Question: This is what my registration form looks like:

I want to make it so that if the user doesn't write anything in the given text boxes, a warning sign pops up and say that ' a username must be inputted' or something like that
but when i click the submit button, Value error occurs, saying that "The given username must be set"
'''
def register(request):
context = {
'error_message': None,
}
if request.method == 'POST':
username = request.POST['username']
password1 = request.POST['password1']
password2 = request.POST['password2']
email = request.POST['email']
if password1==password2:
if User.objects.filter(username=username).exists() or Person.objects.filter(username=username).exists():
context['error_message'] = 'imi sayongjungin aidiibnida.'
return render(request, 'UserAdministration/register.html', context)
elif User.objects.filter(email=email).exists() or Person.objects.filter(username=username).exists():
context['error_message'] = 'imi sayongjungin imeilibnida.'
return render(request, 'UserAdministration/register.html ', context)
else:
user = User.objects.create_user(
password=password1,
email=email,
username=username
)
user.save()
masked_username = generate_masked_username.generate_masked_username(username)
person = Person.objects.create(
username=username,
masked_username=masked_username,
email=email,
password=password1
)
person.save()
return redirect('login')
else:
context['error_message'] = 'bimilbeonhoga majji anhseubnida.'
return render(request, 'UserAdministration/register.html', context)
# return redirect('/')
# originally was homepage.html. Doesn't know if this changed anything. just a note
else:
return render(request, 'UserAdministration/register.html', context)
'''
This is my code... anybody know how to prevent this error?
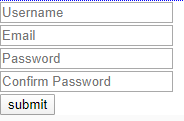
Answer: This is what <URL> will be especially useful.
A quick example:
Form:
'''
from django import forms
from django.contrib.auth import get_user_model
class RegistrationForm(forms.ModelForm):
class Meta:
model = get_user_model()
fields = ["username", "email", "password"]
'''
View:
'''
from django.urls import reverse_lazy
from django.views.generic.edit import CreateView
from .forms import RegistrationForm
class UserRegistrationView(CreateView):
form_class = RegistrationForm
template_name = "registration/register.html"
success_url = reverse_lazy("login")
'''
This will get you most of the way there, you just need to add a custom field and some logic for the password2 validation and handle whatever the masked username stuff is.
Registration is such a common workflow however, that you can also use a package like <URL> to handle the details for you, and you can just override what you need for your custom logic where it's needed.